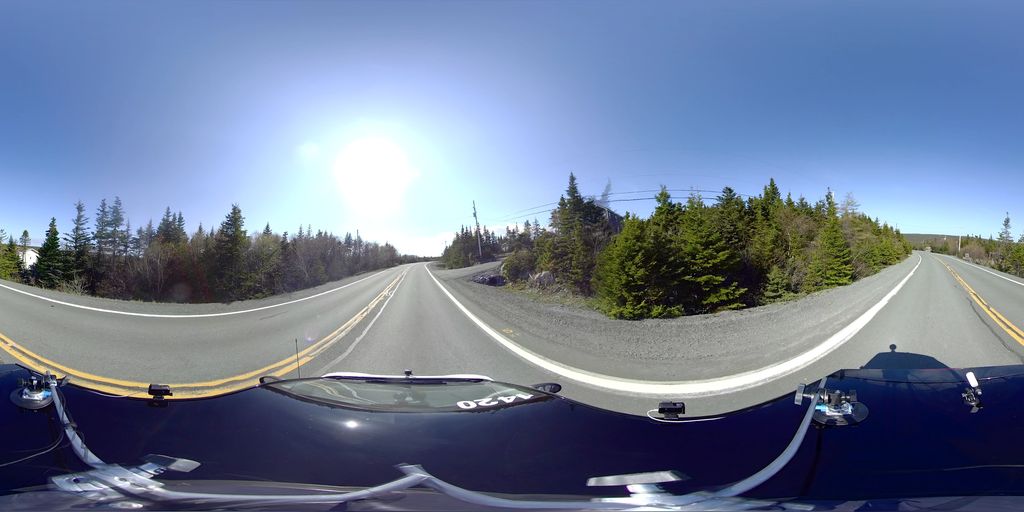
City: st_johns